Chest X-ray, PA view. Patient: 53 years old, sex M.
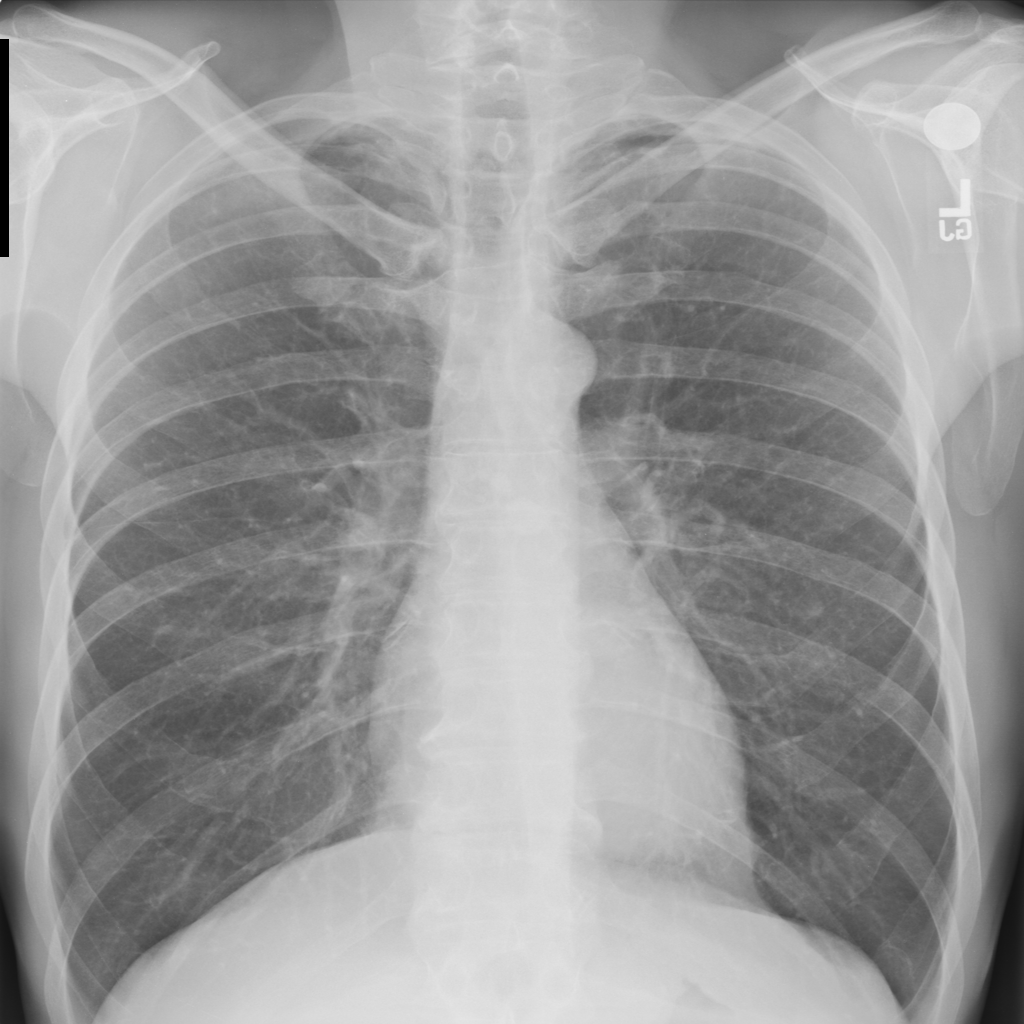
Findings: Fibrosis